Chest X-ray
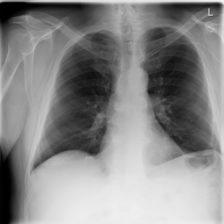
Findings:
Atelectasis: positive
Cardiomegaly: negative
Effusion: positive
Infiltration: negative
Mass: negative
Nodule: negative
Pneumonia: negative
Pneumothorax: negative
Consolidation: negative
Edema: negative
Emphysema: negative
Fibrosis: negative
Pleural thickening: negative
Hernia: negative